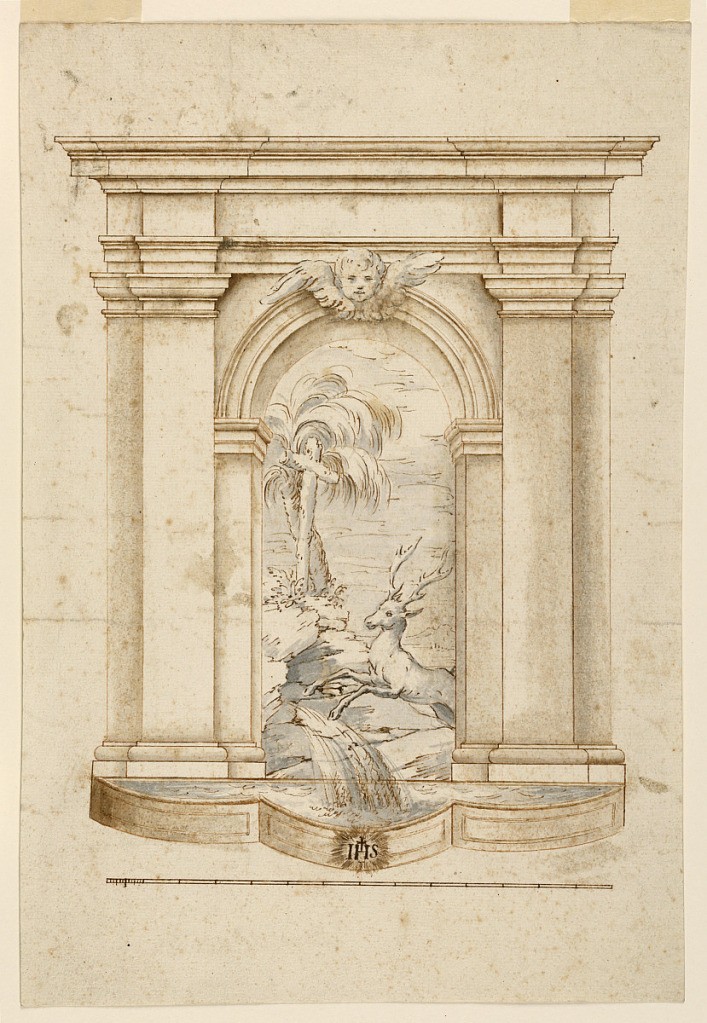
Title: Elevation of a Fountain
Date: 1650–1700
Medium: Pen and brown ink, brush and wash on off-white laid paper
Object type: Drawing
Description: Within an arched niche, water flows into a lobed basin. At center, a scene of a stag and crucifix. At the base of the fountain, radiant letters below a cross: AHS